Field crop: maize
Growth stage: 1
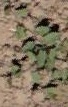
Species: convolvulus